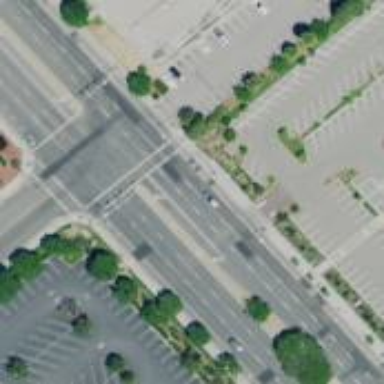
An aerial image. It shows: Solid stop line on the road marking.